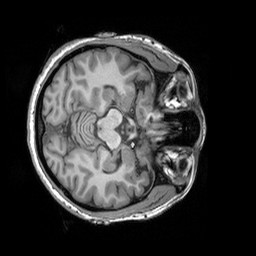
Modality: T1w
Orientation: axial
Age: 31
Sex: female
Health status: healthy
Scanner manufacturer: siemens
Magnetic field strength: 3 T
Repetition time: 2.3 s
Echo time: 0.00303 s